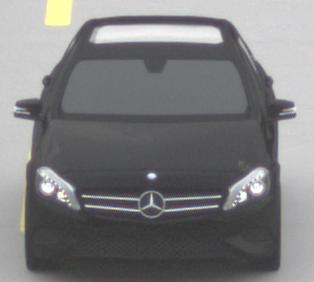
Make: Mercedes-Benz
Model: A 180
Detailed model: A-Class (176)
Model produced from: 2012/09
Model produced until: 2015/07
Doors: 5
Color: black
Road condition: dry road
Daytime: morning or afternoon
Contrast: low contrast